Field crop: tomato
Growth stage: 1
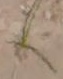
Species: cyperus